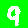
Digit: 9